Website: apple
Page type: customer-info-address
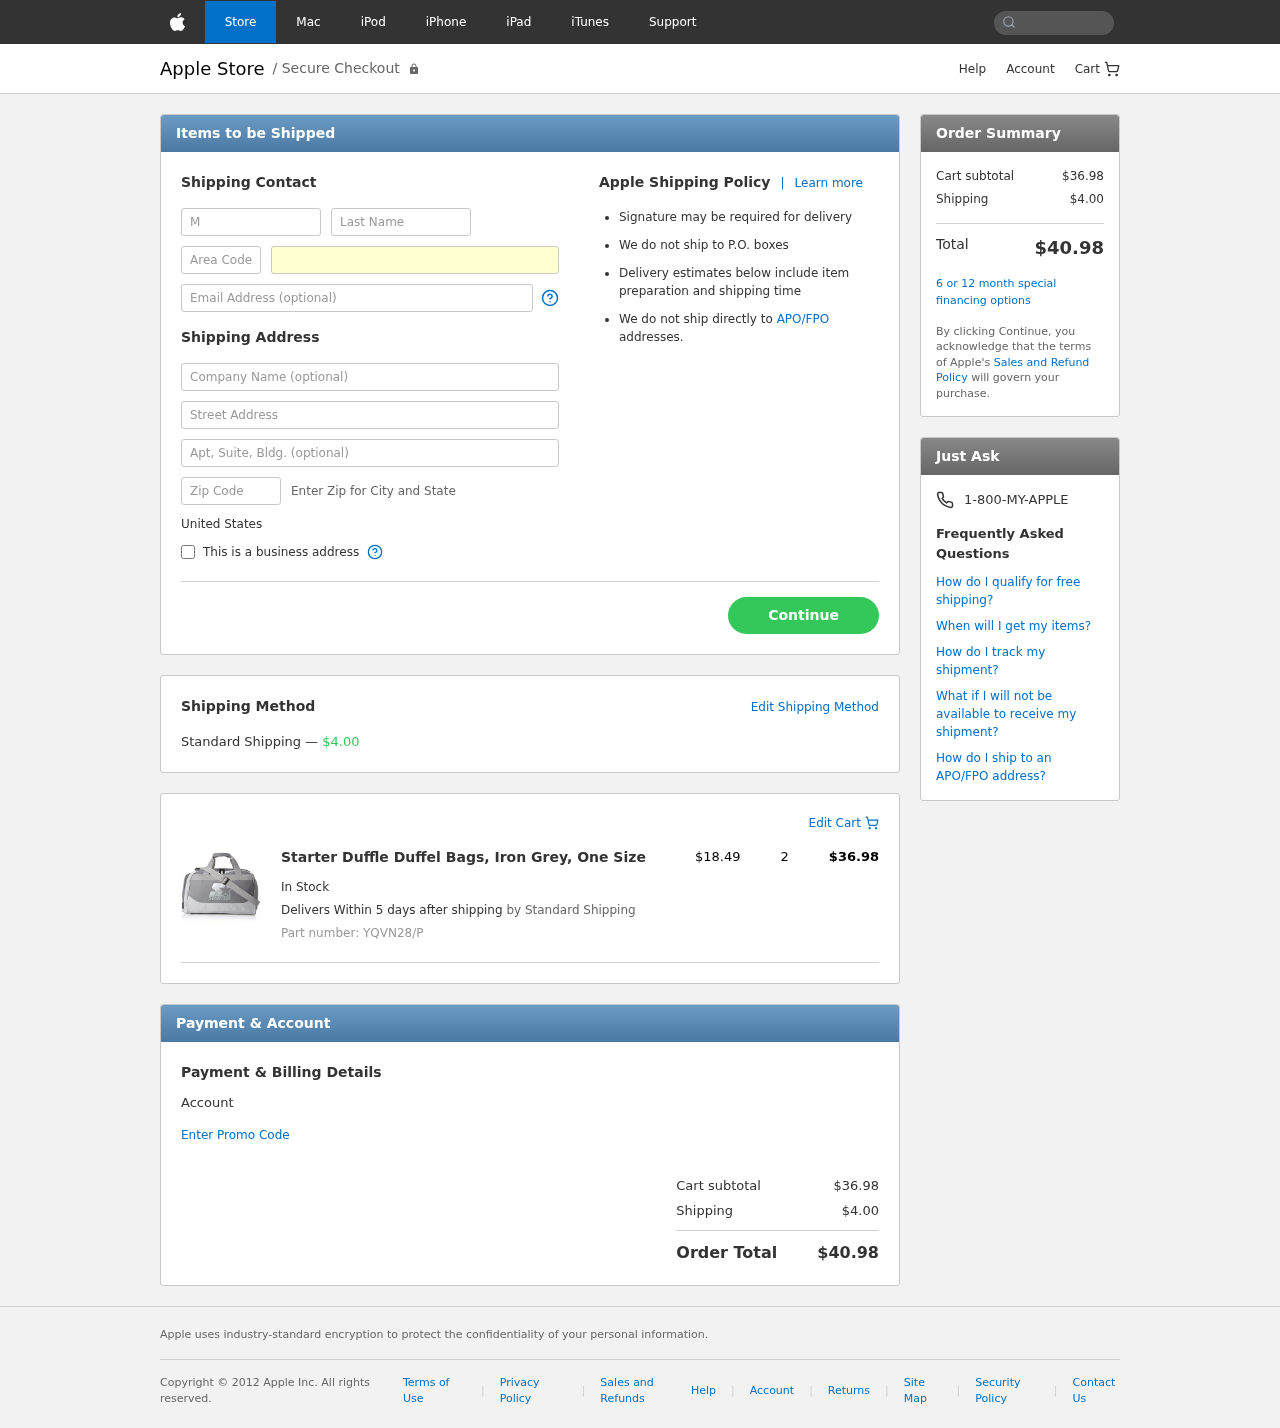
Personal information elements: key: PII_COUNTRY
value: United States
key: PII_FIRSTNAME
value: Matthew
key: PII_LASTNAME
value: Reed
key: PII_PHONE_AREA
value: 538
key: PII_PHONE_LINE
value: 3979
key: PII_EMAIL
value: matthewreed@yahoo.com
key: PII_COMPANY
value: Rice PLC
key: PII_STREET
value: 872 Lopez Freeway Apt. 070
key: PII_POSTCODE
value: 68041
Product elements: key: PRODUCT1_NAME
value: Starter Duffle Duffel Bags, Iron Grey, One Size
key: PRODUCT1_PRICE
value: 18.49
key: PRODUCT1_QUANTITY
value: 2
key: PRODUCT1_SKU
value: YQVN28/P
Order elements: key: ORDER_SHIPPING_COST
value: $4.00
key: ORDER_ITEM_TOTAL
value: $36.98
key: ORDER_SUBTOTAL
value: $36.98
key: ORDER_TOTAL
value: $40.98